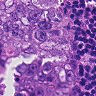
Metastatic tissue present: yes